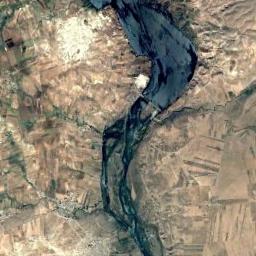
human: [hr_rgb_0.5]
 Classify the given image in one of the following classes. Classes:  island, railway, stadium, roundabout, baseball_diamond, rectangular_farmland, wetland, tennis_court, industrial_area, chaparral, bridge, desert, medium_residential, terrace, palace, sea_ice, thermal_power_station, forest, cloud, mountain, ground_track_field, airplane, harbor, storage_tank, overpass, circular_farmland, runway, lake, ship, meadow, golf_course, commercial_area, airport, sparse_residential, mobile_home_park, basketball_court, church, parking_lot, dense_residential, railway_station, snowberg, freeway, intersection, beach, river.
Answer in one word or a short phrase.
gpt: river